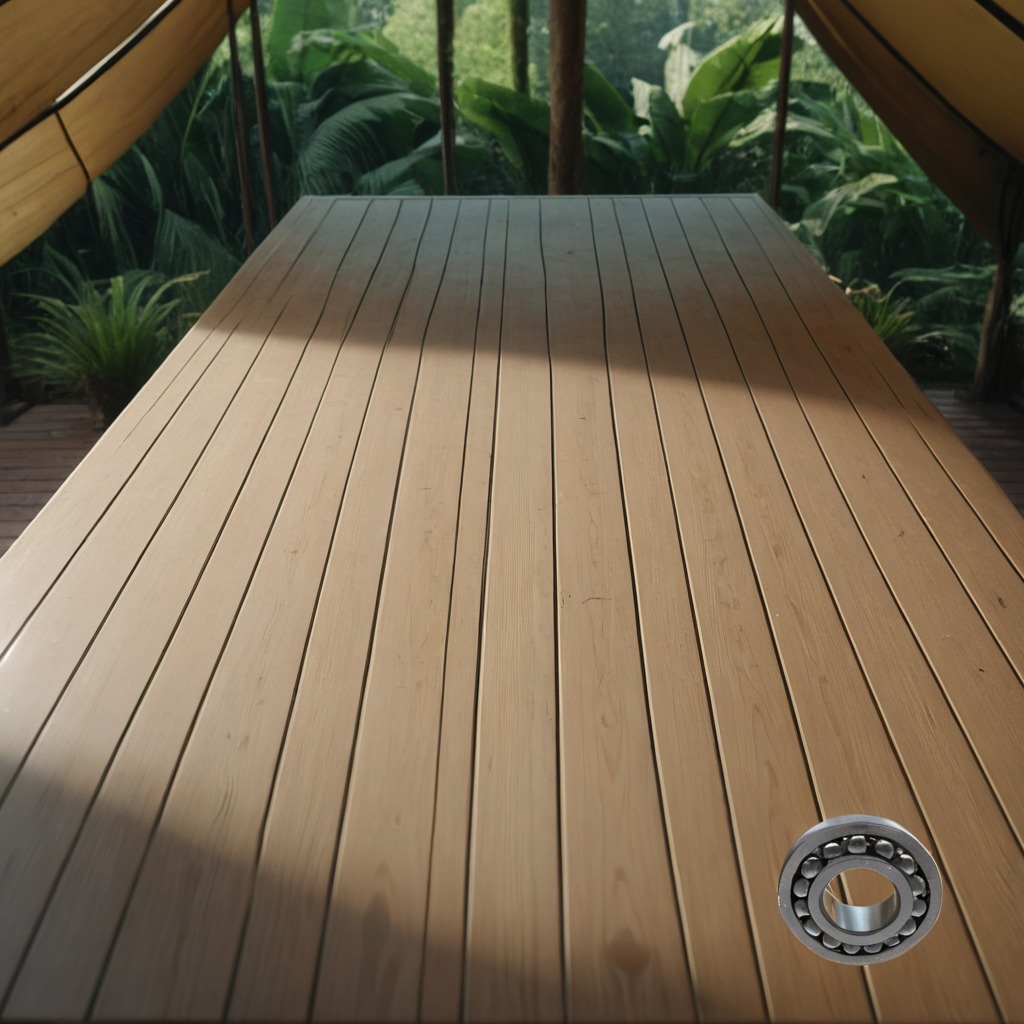
A metal ball bearing is lying on a clean wooden table inside a jungle field workshop tent humid ambient light worn but